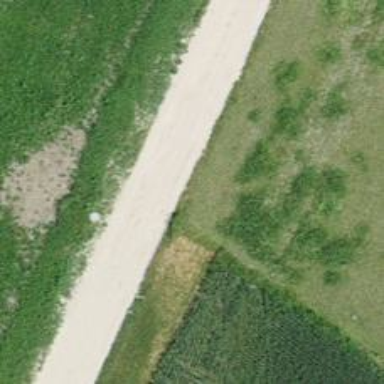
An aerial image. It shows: Track with grade 1 quality.